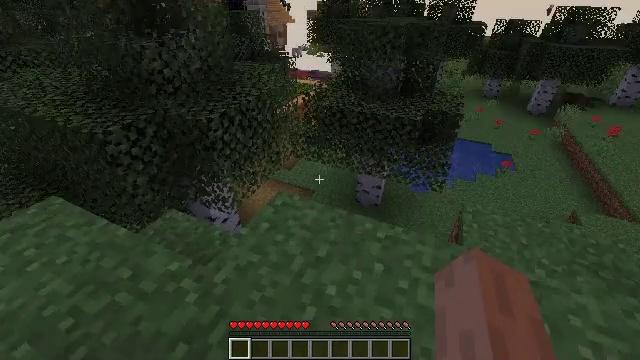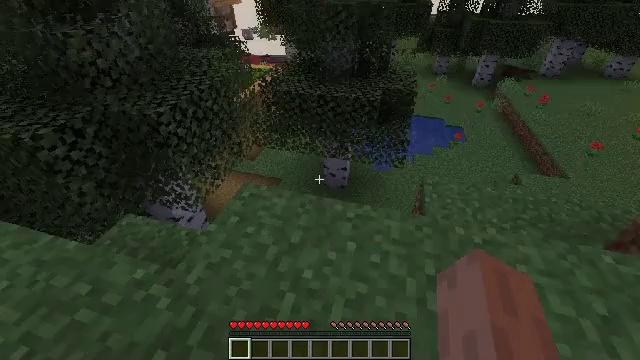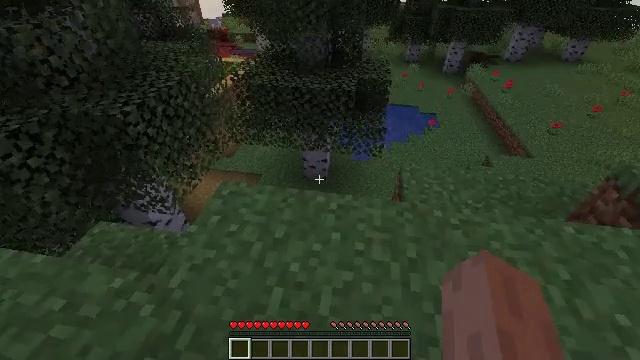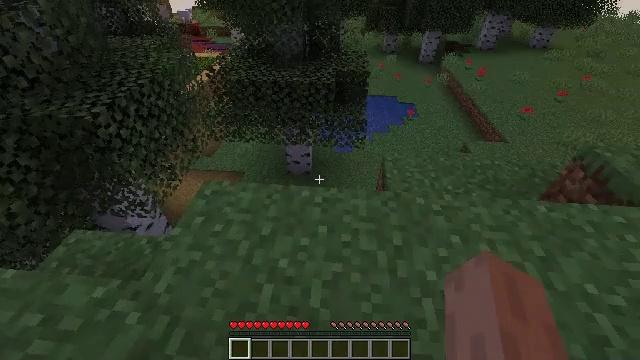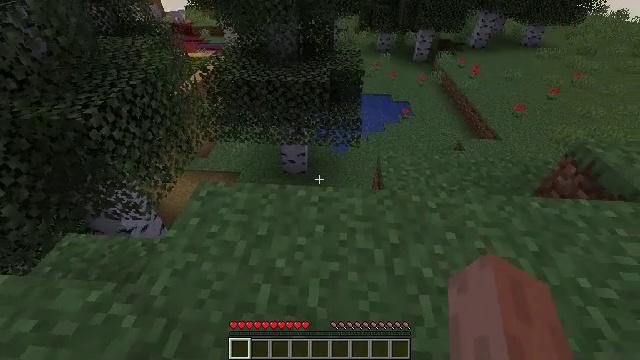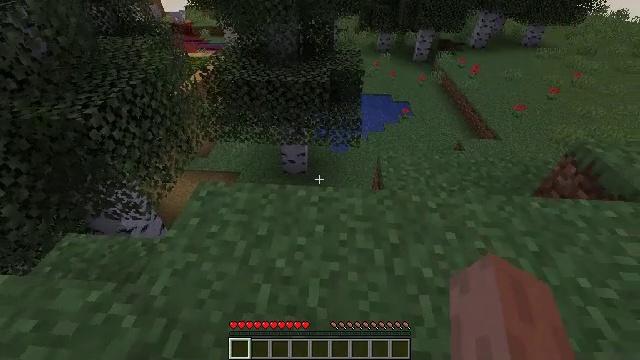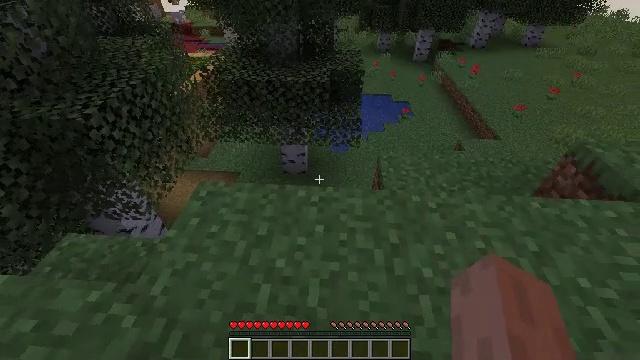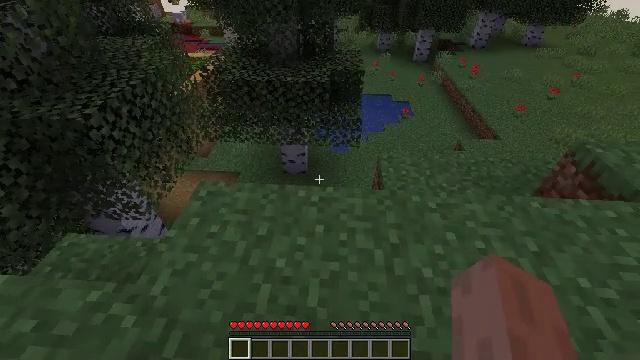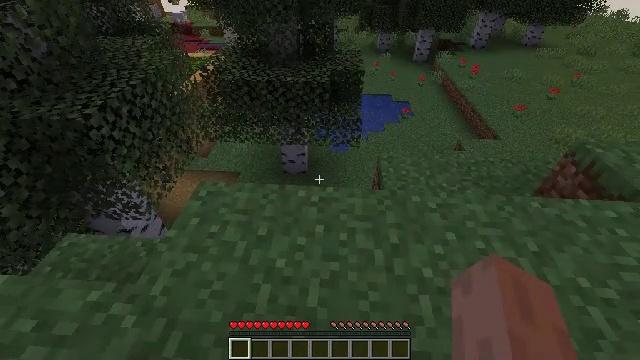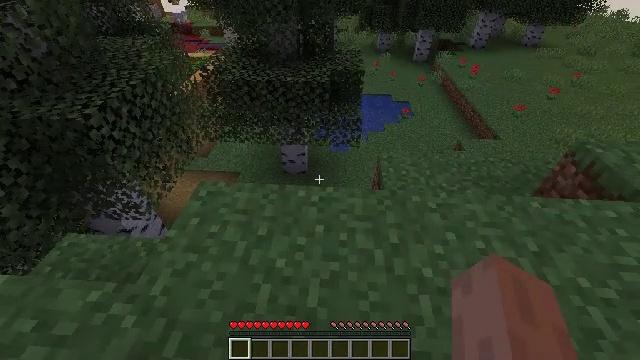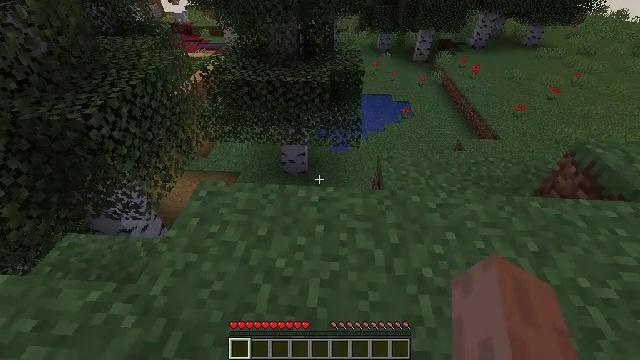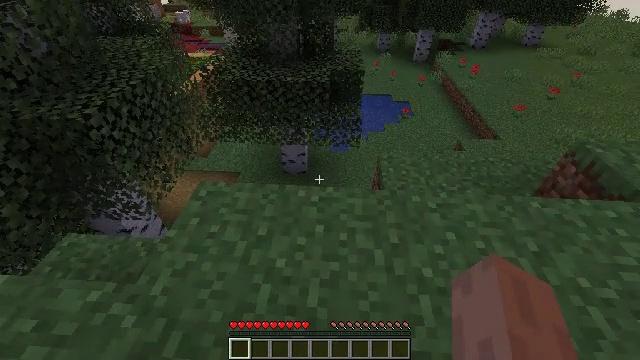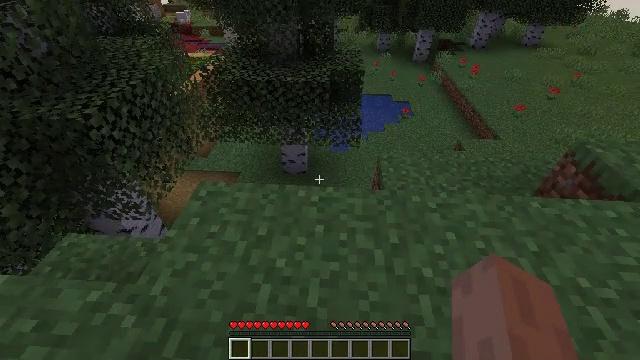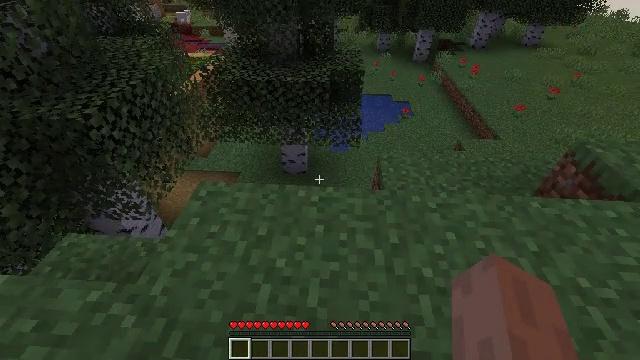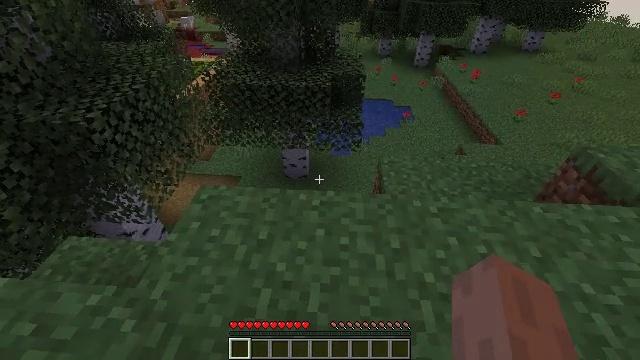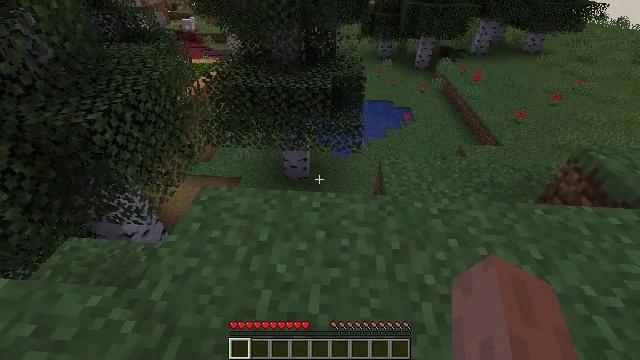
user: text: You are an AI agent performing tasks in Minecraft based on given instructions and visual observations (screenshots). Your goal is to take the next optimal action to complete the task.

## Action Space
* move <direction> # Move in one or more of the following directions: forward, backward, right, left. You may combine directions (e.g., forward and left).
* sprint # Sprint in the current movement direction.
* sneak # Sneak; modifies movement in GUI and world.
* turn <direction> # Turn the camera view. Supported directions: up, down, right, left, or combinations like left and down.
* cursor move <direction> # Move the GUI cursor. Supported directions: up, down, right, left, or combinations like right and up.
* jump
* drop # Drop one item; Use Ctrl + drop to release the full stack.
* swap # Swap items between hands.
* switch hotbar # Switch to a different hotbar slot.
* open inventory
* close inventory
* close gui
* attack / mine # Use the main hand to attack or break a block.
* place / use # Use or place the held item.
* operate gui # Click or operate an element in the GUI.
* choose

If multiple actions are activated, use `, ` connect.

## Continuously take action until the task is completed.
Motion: motion action
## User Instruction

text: Hunt a chicken.
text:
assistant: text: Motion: turn right and down
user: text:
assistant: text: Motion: turn right and down
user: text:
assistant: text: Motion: turn right and down
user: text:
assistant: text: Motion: turn right
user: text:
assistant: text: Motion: no_op
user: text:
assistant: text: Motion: no_op
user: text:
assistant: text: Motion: no_op
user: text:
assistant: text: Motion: no_op
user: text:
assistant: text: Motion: no_op
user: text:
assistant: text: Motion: no_op
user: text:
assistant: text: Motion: no_op
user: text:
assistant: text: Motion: no_op
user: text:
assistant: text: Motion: no_op
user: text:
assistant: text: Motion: no_op
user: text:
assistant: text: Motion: no_op
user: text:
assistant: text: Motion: no_op
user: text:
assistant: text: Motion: no_op
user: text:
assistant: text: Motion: no_op
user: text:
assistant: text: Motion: no_op
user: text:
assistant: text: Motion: no_op
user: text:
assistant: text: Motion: turn left and up
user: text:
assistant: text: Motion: turn left and up
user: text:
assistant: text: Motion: no_op
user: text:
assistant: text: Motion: no_op
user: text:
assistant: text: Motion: no_op
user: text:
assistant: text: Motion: no_op
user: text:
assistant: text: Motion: no_op
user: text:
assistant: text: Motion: no_op
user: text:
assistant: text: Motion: no_op
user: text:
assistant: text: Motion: no_op